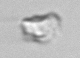
Label: detritus_transparent